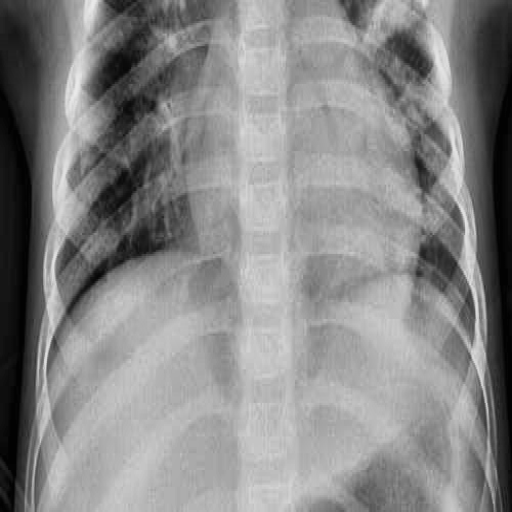
Finding: PNEUMONIA